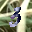
Label: 3